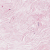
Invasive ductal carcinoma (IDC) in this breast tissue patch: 0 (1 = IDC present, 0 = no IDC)